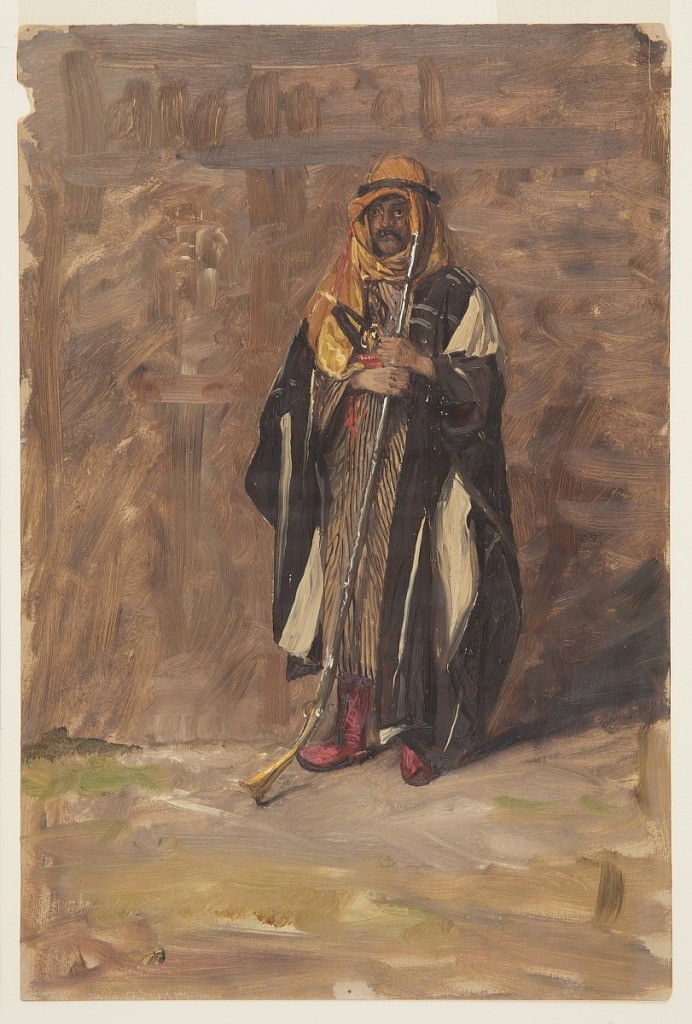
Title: Standing Bedouin Figure
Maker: Frederic Edwin Church, American, 1826–1900
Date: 1869 - 1870
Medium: Oil and graphite on paperboard
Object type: Drawing
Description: Figure study of a mustached individual outfitted in Bedouin garments. Wearing striped clothing, a brown and white robe, a yellow headdress, and red boots, the figure holds the barrel of a long rifle in both hands as its stock rests on the ground. The foreground consists of loosely-rendered patches of grass amongst dirt, while the background is an indistinct brown surface. Although wearing the flowing headdress and draped clothing of the Bedouin people, this individual is actually Benjamin Bellows Grant Stone, Church's neighbor who he dressed up to serve as a model.